RGB frame:
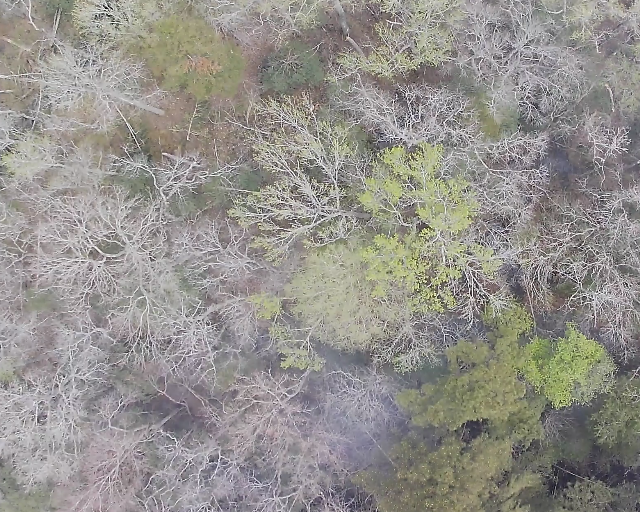
Thermal frame:
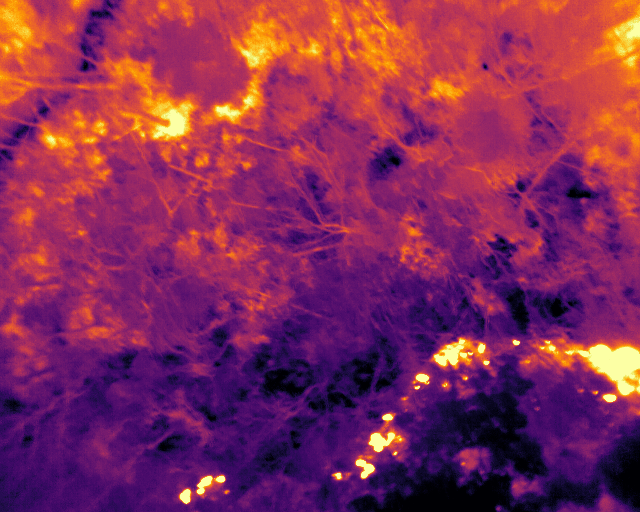
Captured: 2026-02-26 03:10:23
Pixels at or above 80 °C: 474 (fraction of frame: 0.001447)